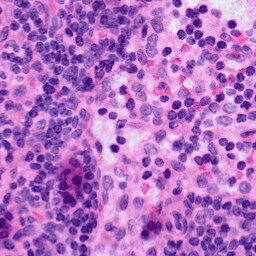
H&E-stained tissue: LymphNode